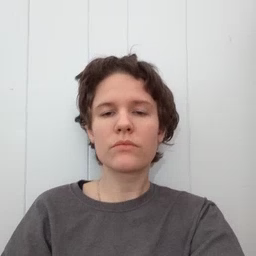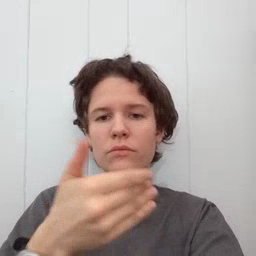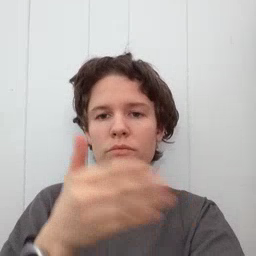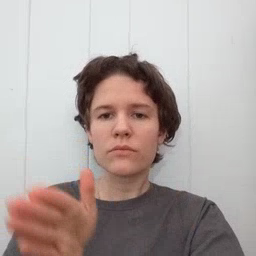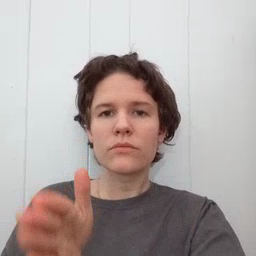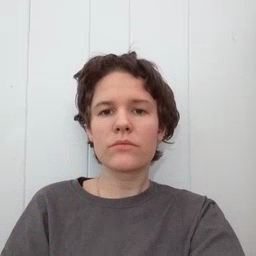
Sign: room